Question: I have a program that creates a number of qlineedits and buttons depending on the users input:

On the image above 4 lines have been added with a button after the grayed out "Next" button was clicked. Now I want to get the input from the user into a function when the corresponding button is clicked (Click "Create Shot 1! --> goto a function with "exShot1" passed as an argument).
The thing is I have no idea how to get the names of each qline and button when they are created in a loop. I guess I could create unique variables in the loop but that doesn't feel right. I have tried using 'setObjectName' but I can't figure out how I can use that to call the text. I also made an unsuccessful attempt with Lamdba (which I have a feeling might be the right way to go somehow) I believe it's a combination of having to fetch the name and tracking when the user input is changed.
I have experimented with 'textChanged' and I got it to work on the last entry of the loop but not for the other qlines and buttons)
Relevant code:
'''
while i <= int(seqNum):
#create each widget
self.createShotBtn = QtGui.QPushButton("Create Shot %s!" %str(self.shotNumberLst[i-1]))
self.labelName = QtGui.QLabel(self)
self.labelName.setText("Enter Name Of Shot %s!" %str(self.shotNumberLst[i-1]))
self.shotName = QtGui.QLineEdit(self)
self.shotName.setObjectName("shot"+str(i))
#add widget to layout
self.grid.addWidget(self.labelName, 11+shotjump,0)
self.grid.addWidget(self.shotName,11+shotjump,1)
self.grid.addWidget(self.createShotBtn, 11+shotjump,2)
#Press button that makes magic happen
self.createShotBtn.clicked.connect(???)
i += 1
'''
edit: It would also be fine if the user entered input on all the lines and just pressed one button that passed all those inputs as a list or dict (there will be more lines added per "shot")
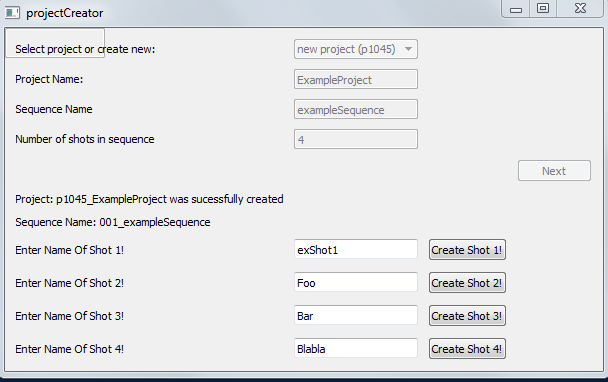
Answer: The problem is that on each run through the values of 'self.createShotBtn', 'self.labelName' and 'self.shotName' are being overridden.
So on the last run through, they are fixed, but only for the last iteration.
Instead, you want to use a locally scoped variable in the loop, and potentially store it in an array for later use.
This code should come close to what you need, but I can see where 'self.shotNumberLst' (which returns a number?) and 'shotjump' (which is an offest, or equal to to 'i') are declared.
'''
self.shots = []
for i in range(seqNum): # Changed while to for, so you don't need to increment
#create each widget
createShotBtn = QtGui.QPushButton("Create Shot %s!" %str(self.shotNumberLst[i-1]))
labelName = QtGui.QLabel(self)
labelName.setText("Enter Name Of Shot %s!" %str(self.shotNumberLst[i-1]))
shotName = QtGui.QLineEdit(self)
self.shots.append({"button":createShotBtn,
"name":shotName)) # Store for later if needed.
#add widget to layout
self.grid.addWidget(labelName, 11+shotjump,0)
self.grid.addWidget(shotName,11+shotjump,1)
self.grid.addWidget(createShotBtn, 11+shotjump,2)
#Press button that makes magic happen
createShotBtn.clicked.connect(self.createShot(i))
#elsewhere
def createShot(self,index):
print self.shots[index]["name"].text
'''